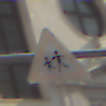
Verkehrszeichen: KinderRechts
Umgebung: Outdoor, Urban
Tageszeit: MorningAfternoon
Wetter: Clear
Licht: Natural
Jahreszeit: NotSpecified
Kontrast: HighContrast